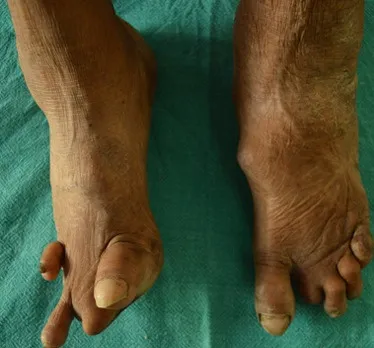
amputated digits of feet.
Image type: medical_photograph (skin_photograph)